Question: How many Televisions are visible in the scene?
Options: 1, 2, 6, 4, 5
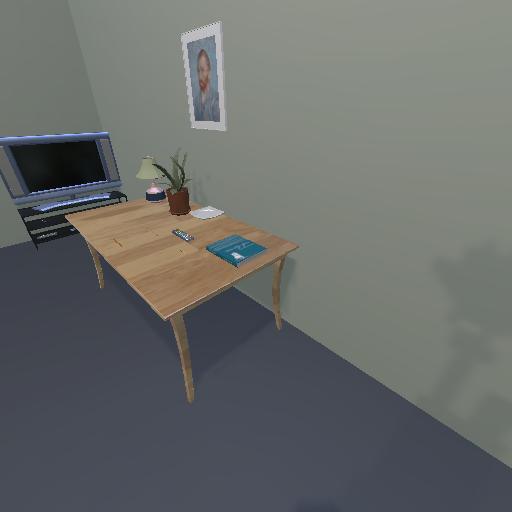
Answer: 1